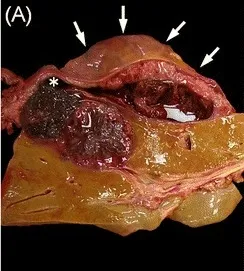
Cross-sectional and histologic findings of the liver at autopsy. The ruptured region (white asterisk) and subcapsular hematoma surrounding the liver (white arrow) (a).
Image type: medical_photograph (other_medical_photograph)